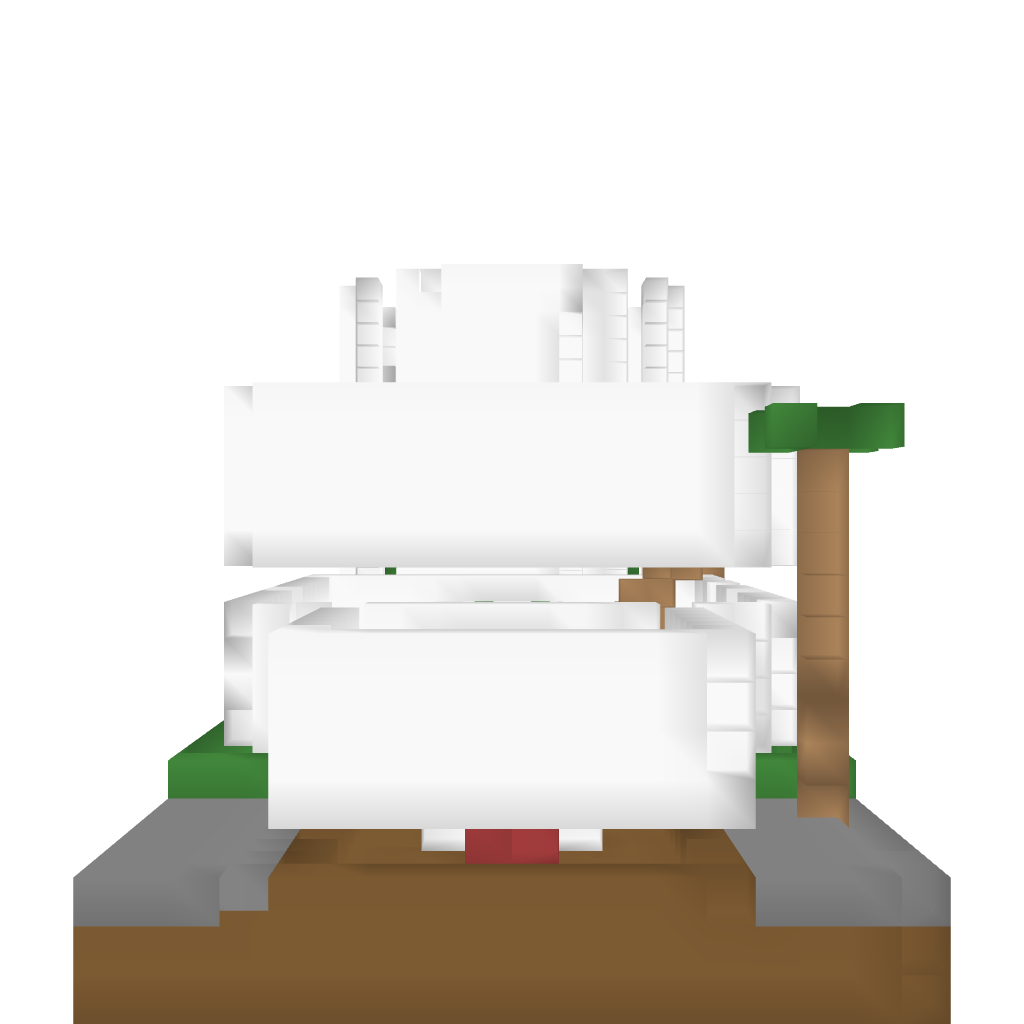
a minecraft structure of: The Maymont Home bad low quality